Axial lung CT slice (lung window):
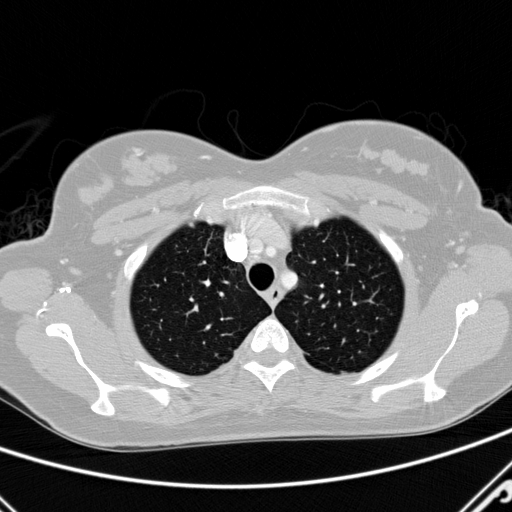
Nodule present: no